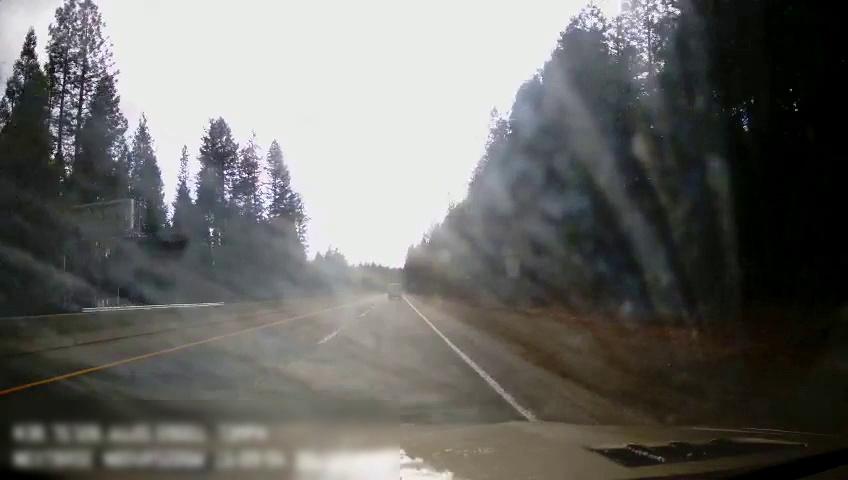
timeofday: Day
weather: Cloudy
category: Drivable Space
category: Drivable Space
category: Vehicles | Van
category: Lanes | Current Lane
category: Lanes | Alternate Lane
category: Lanes | Alternate Lane